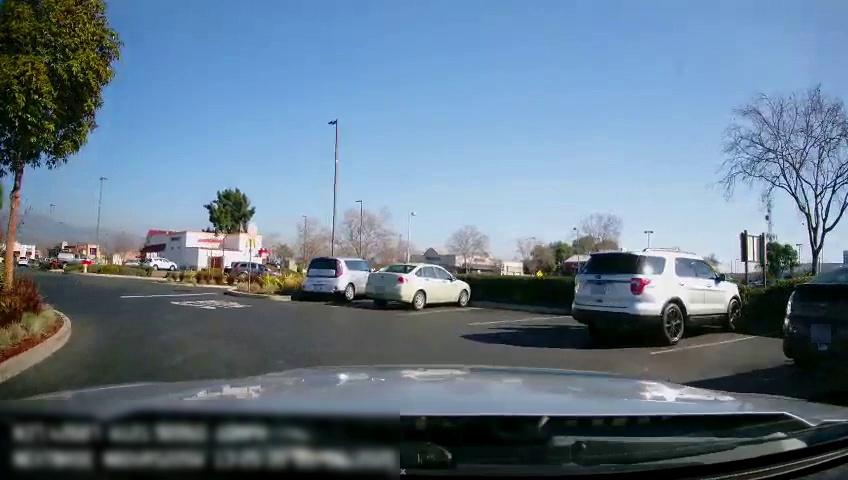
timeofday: Day
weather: Sunny
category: Drivable Space
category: Vehicles | Car
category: Vehicles | SUV
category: Vehicles | Car
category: Vehicles | Car
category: Vehicles | SUV
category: Vehicles | Truck
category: Vehicles | SUV
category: Vehicles | SUV